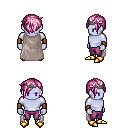
a pixel art fantasy rpg character, male body template, dark elf, purple skin, gray cape, magenta pants, pink pixie cut hairstyle, iron tiara, leather bracers, gold boots, four views (front, back, left, right), 2x2 character sprite sheet, small pixel art, hard edges, no anti-aliasing